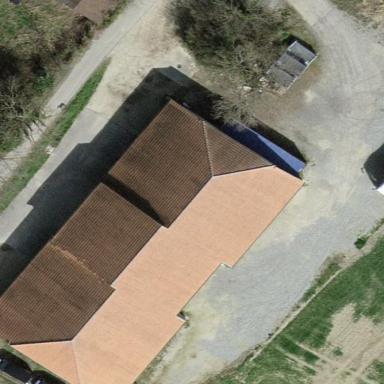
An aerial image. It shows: Farmyard area.